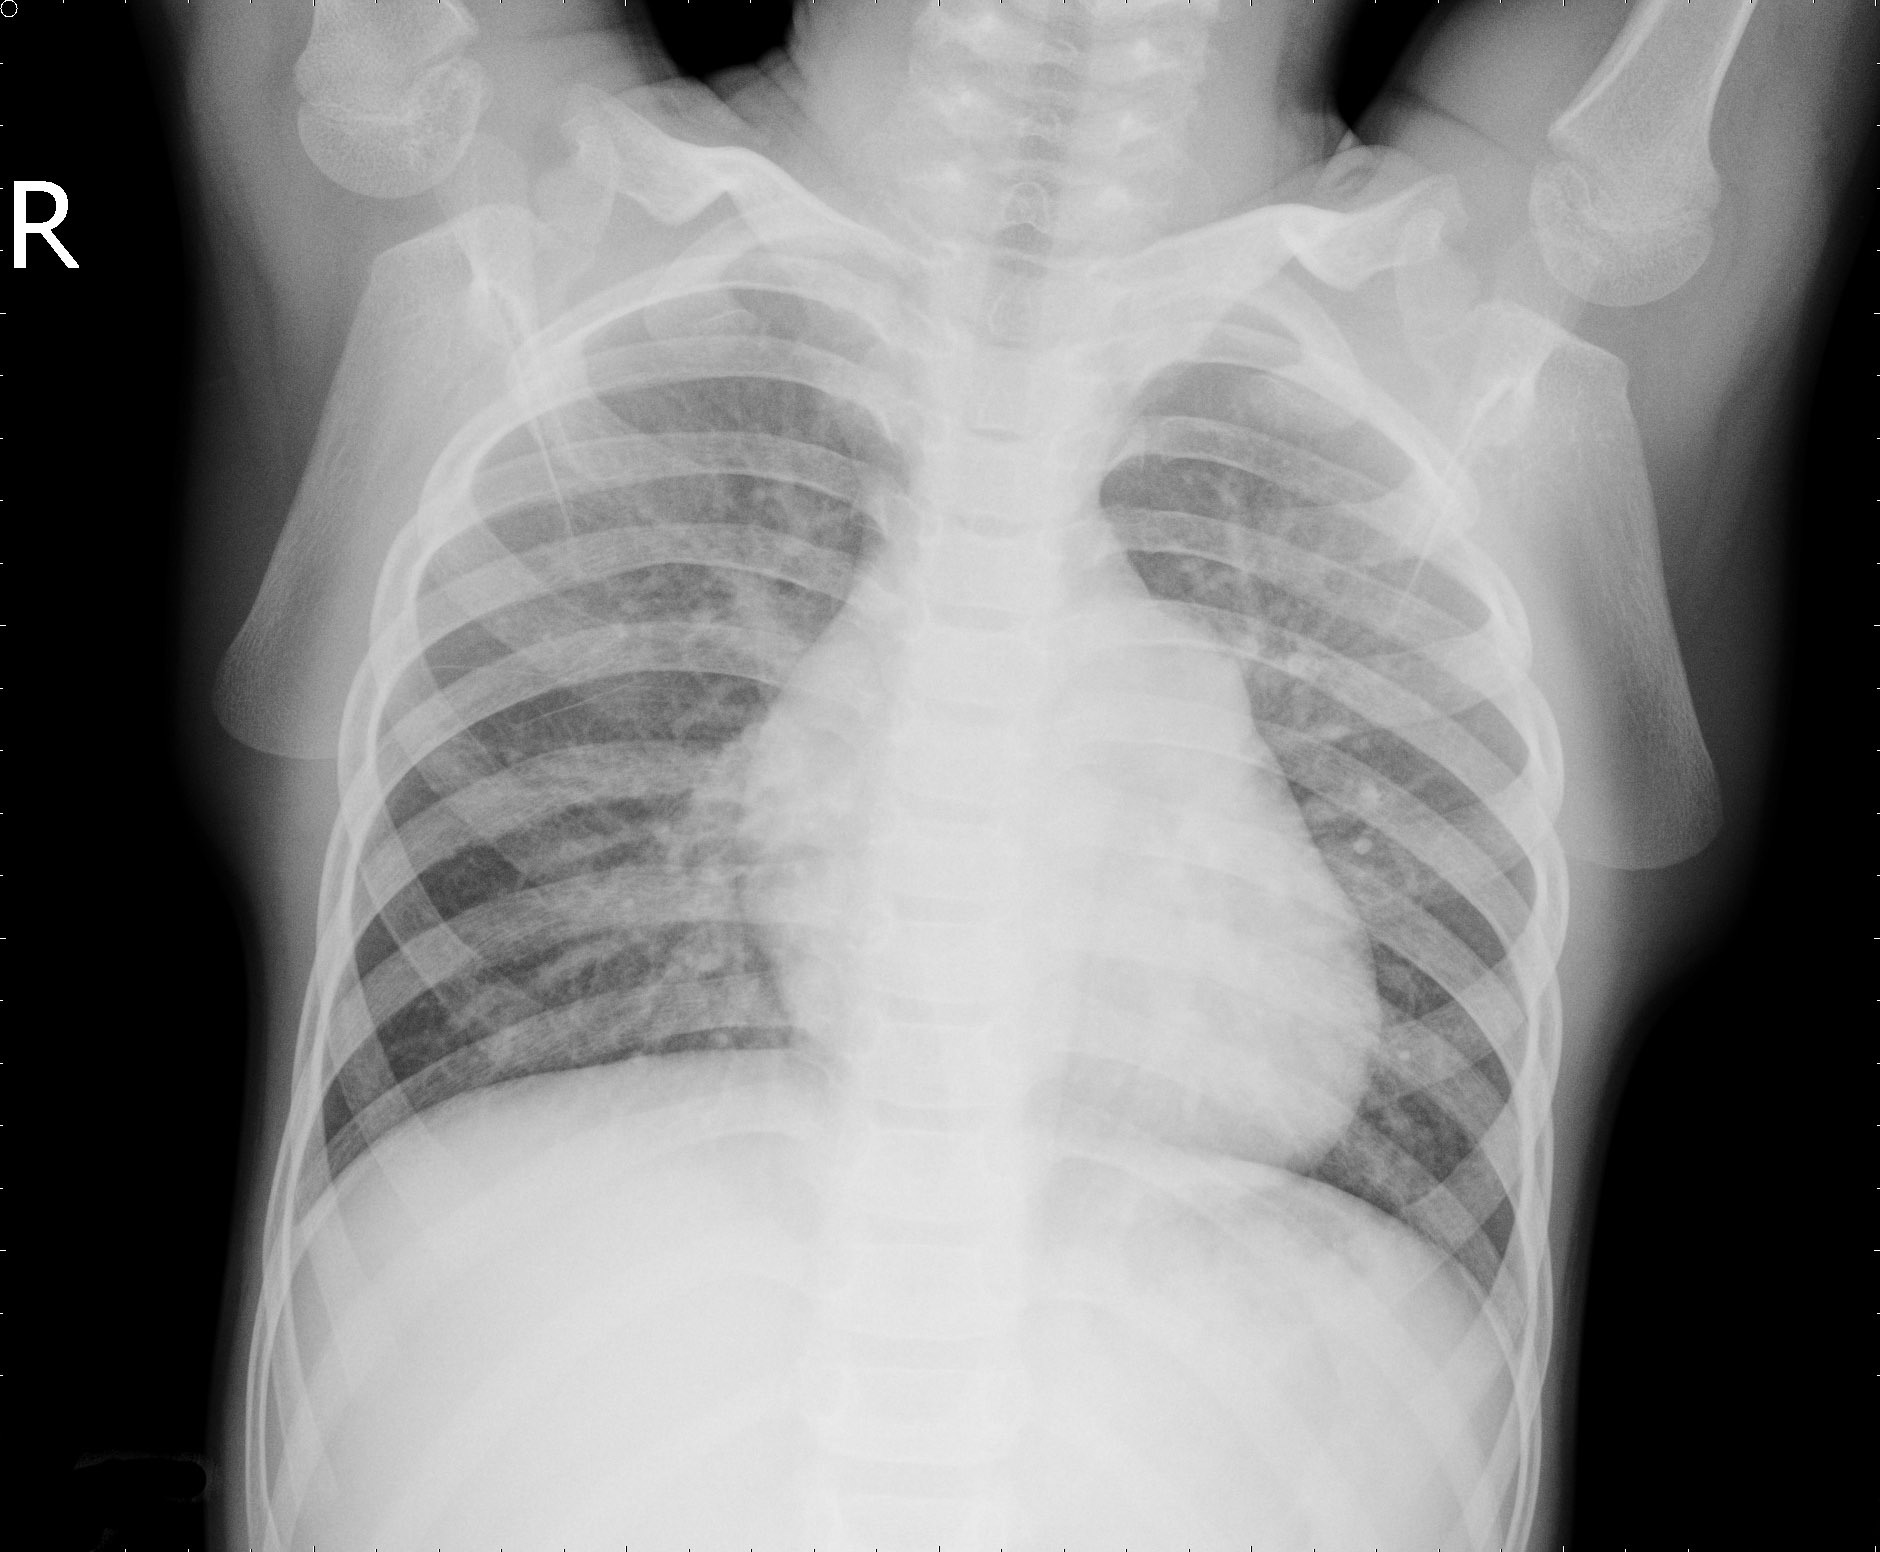
Diagnosis: NORMAL